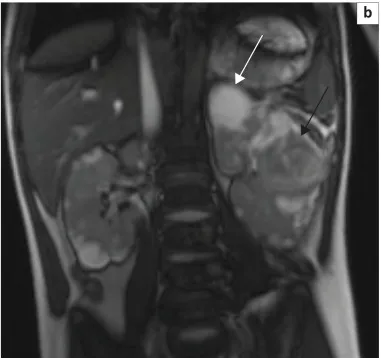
(b) T2-weighted TRUFI coronal post-sirolimus and radiofrequency ablation of the left midpole renal cell carcinoma, with size reduction of left upper pole (white arrow) and midpole renal cell carcinoma ( black arrow).
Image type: radiology (mri)